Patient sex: M
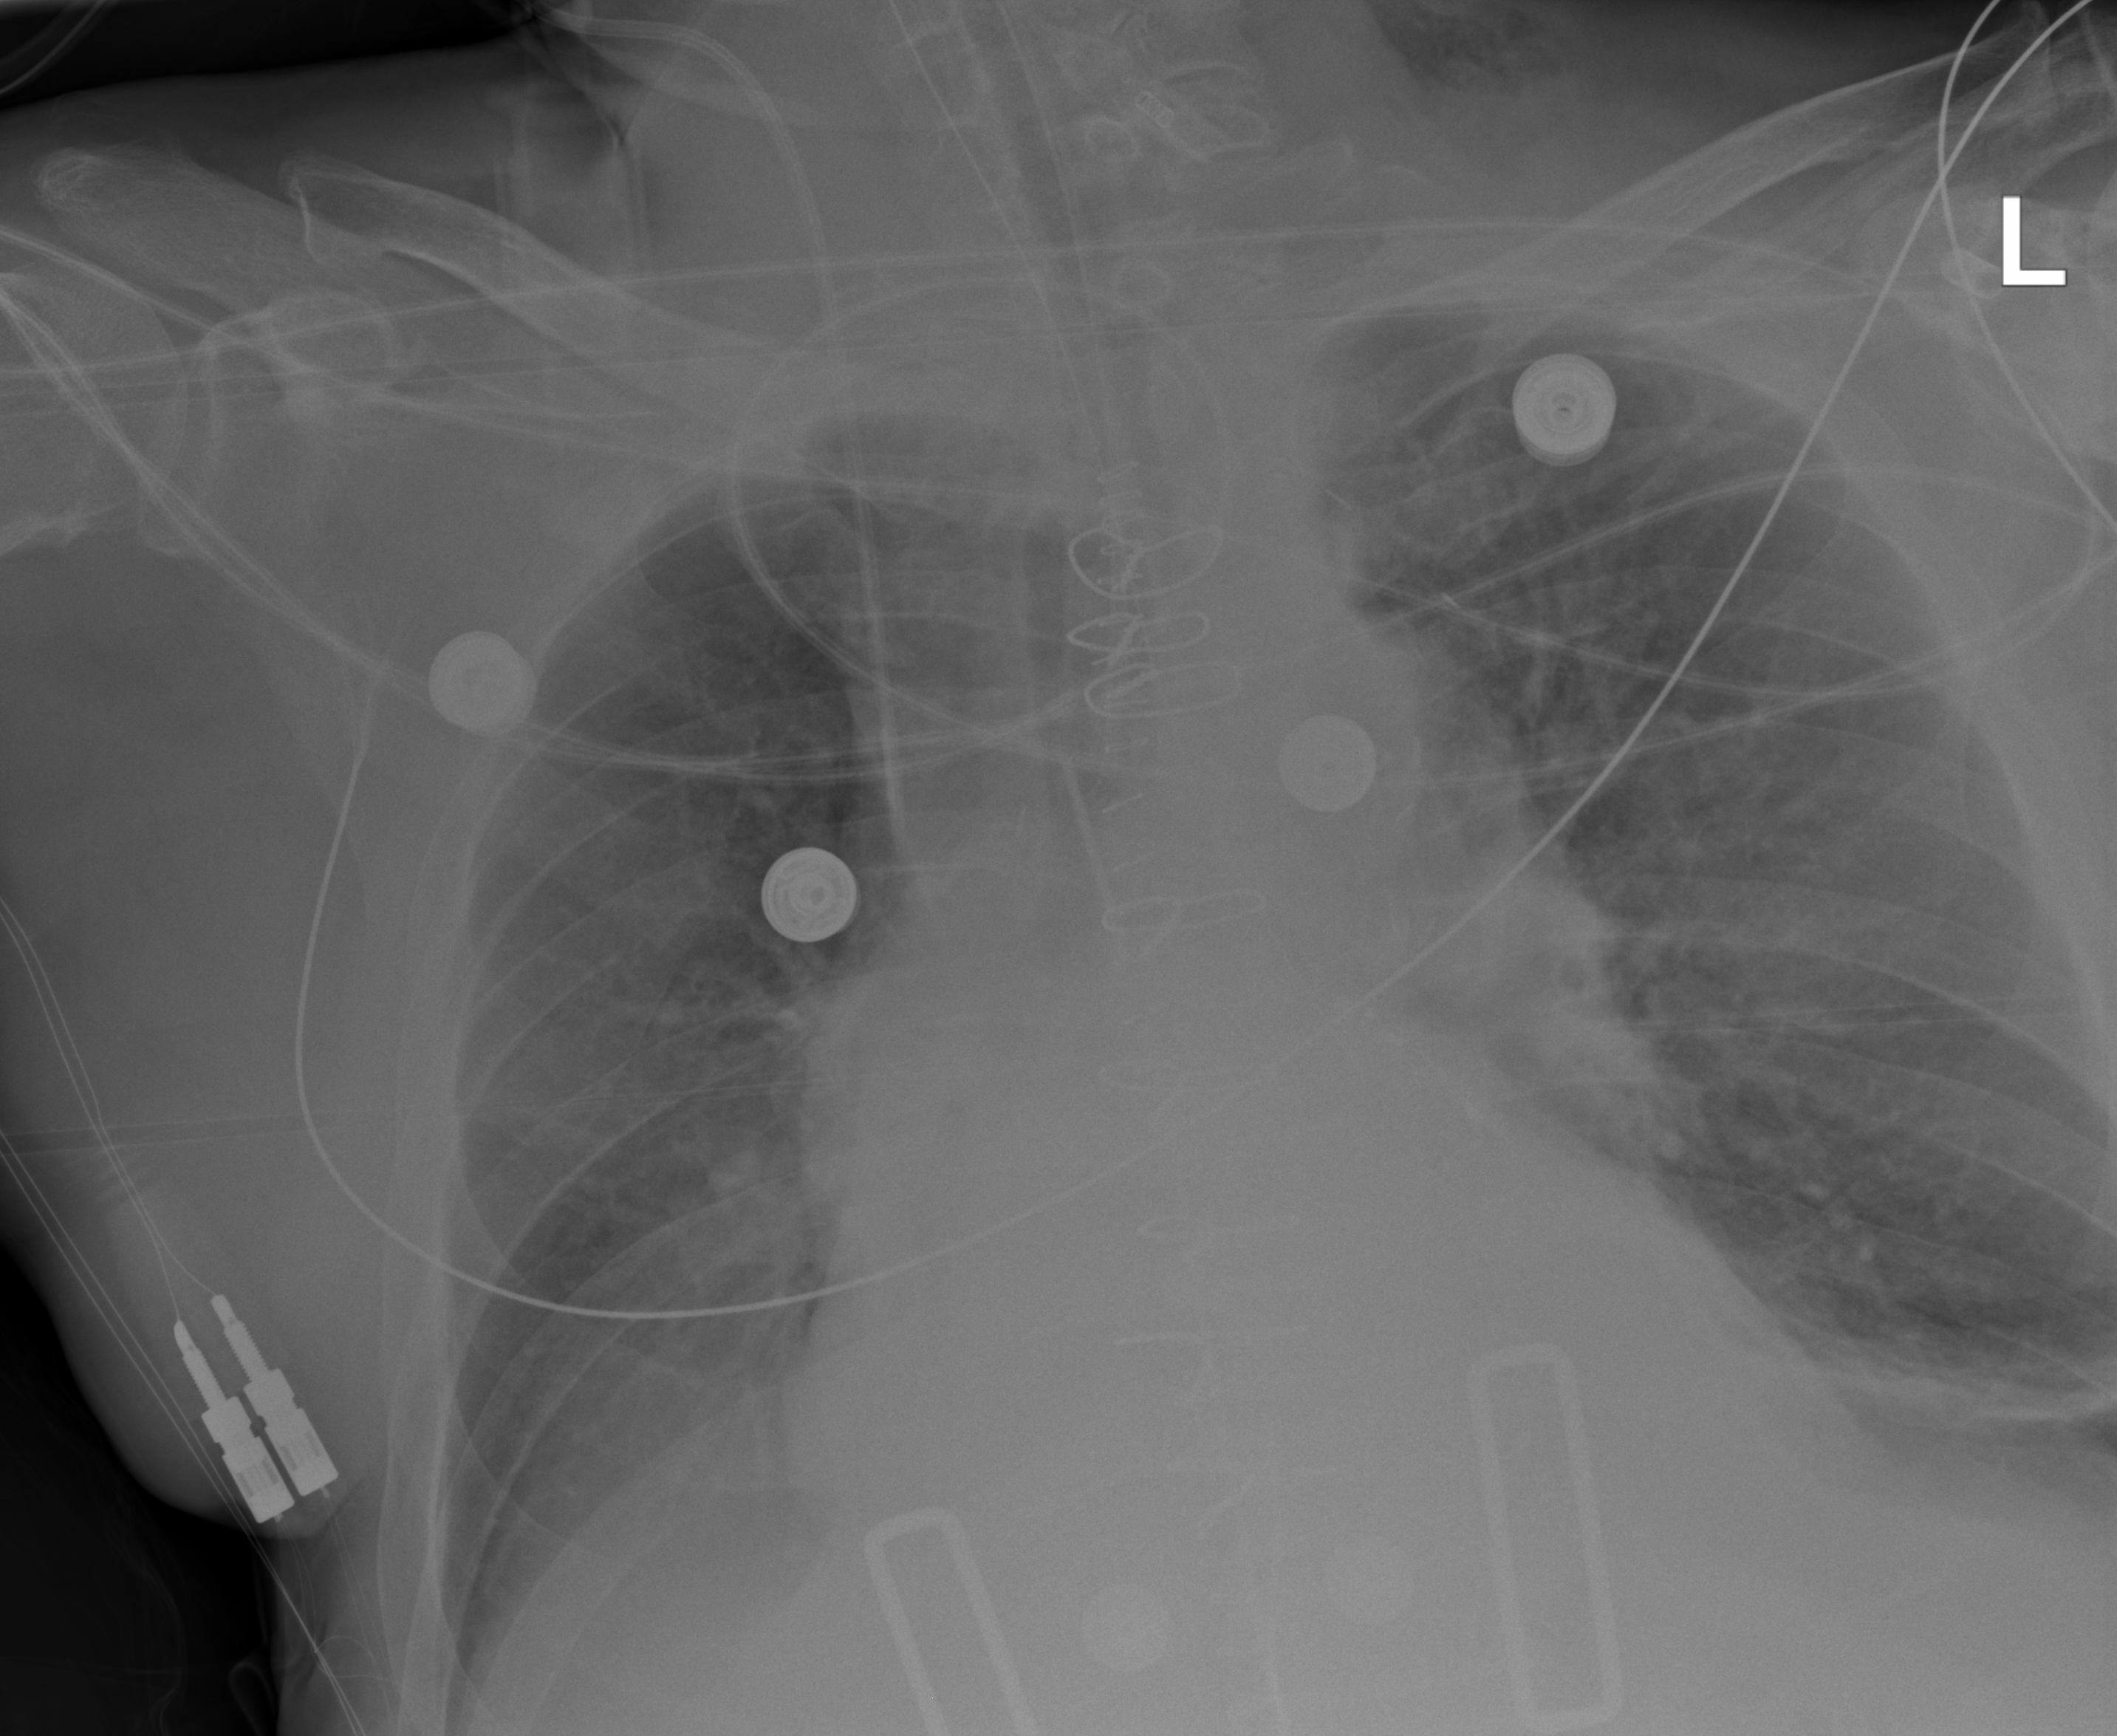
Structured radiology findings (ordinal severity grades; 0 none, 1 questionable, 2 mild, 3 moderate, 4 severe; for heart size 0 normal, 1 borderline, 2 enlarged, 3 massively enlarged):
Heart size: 2
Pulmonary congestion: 2
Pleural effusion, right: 0
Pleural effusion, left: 2
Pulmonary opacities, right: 2
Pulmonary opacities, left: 2
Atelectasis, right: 2
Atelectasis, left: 2